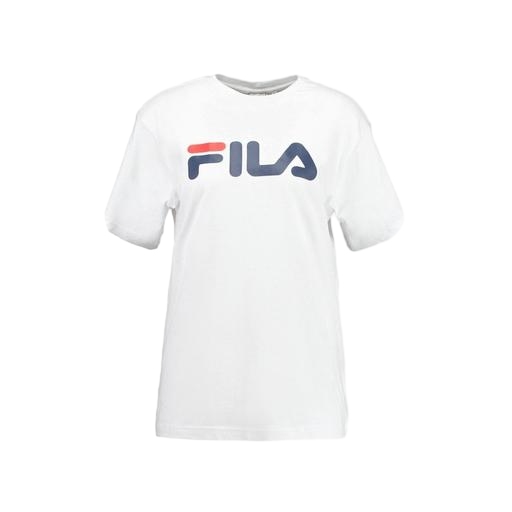
white logo graphic tee, graphic short-sleeve tee, white logo-print t-shirt, white background